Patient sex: M
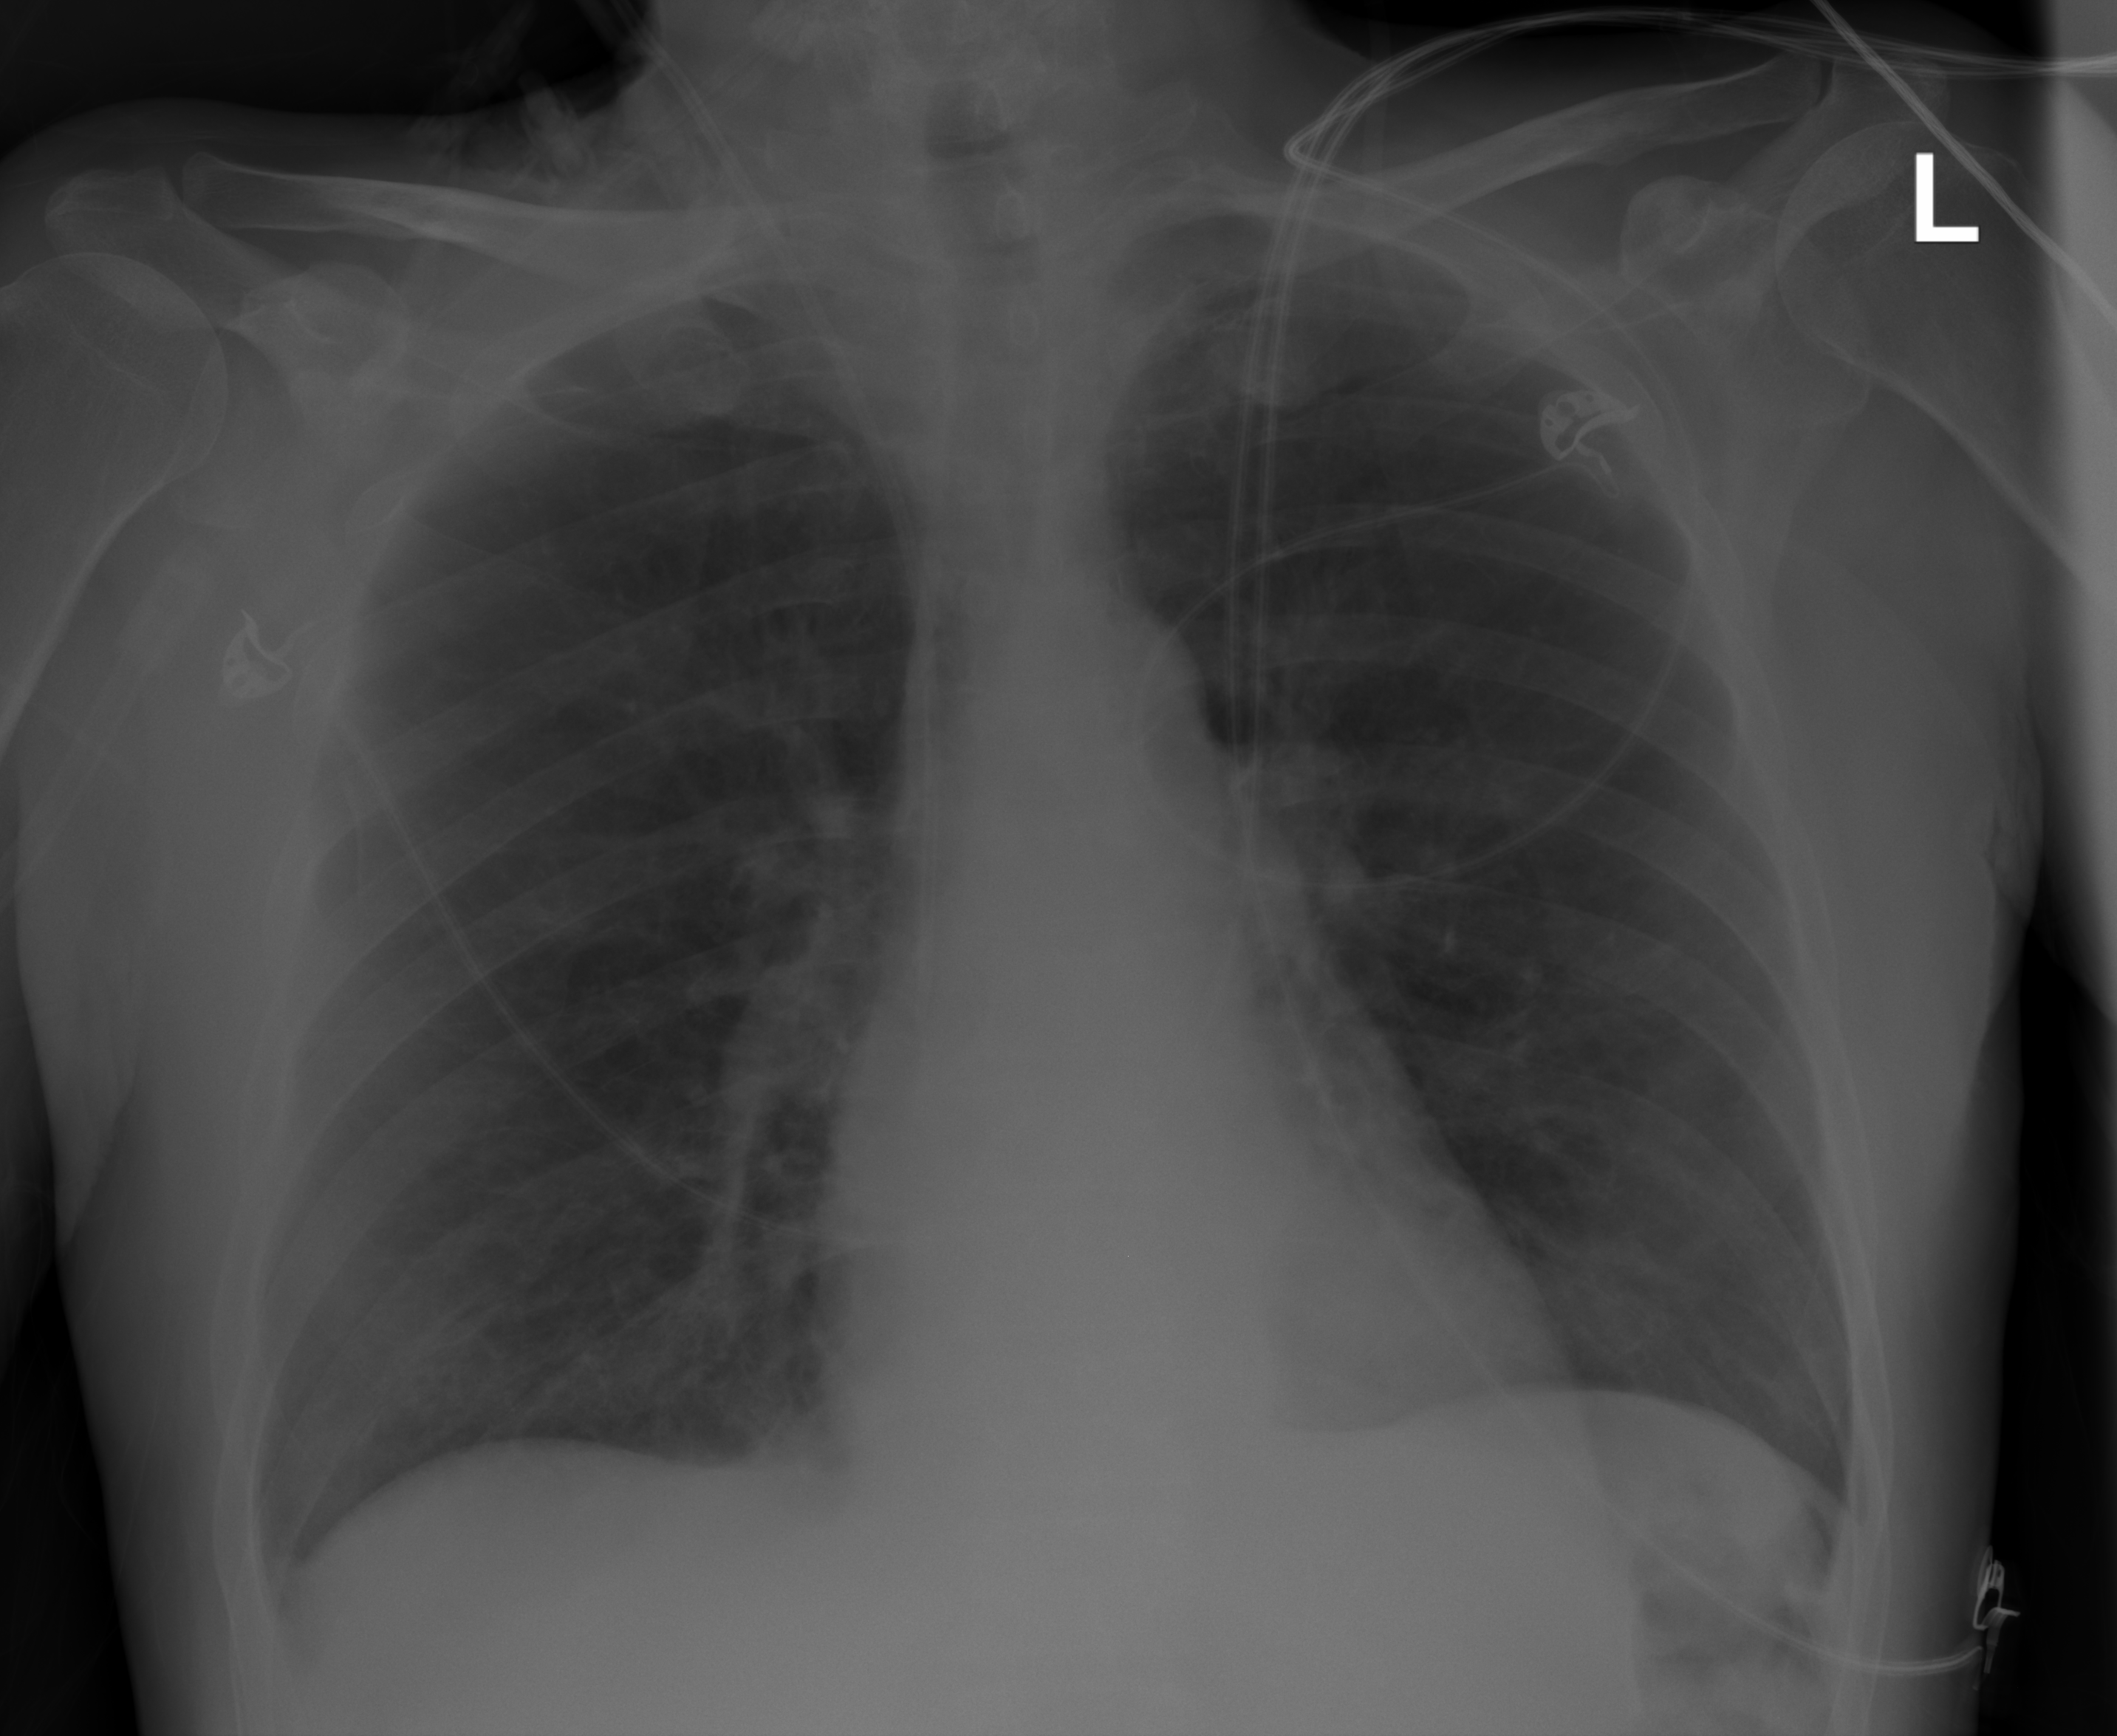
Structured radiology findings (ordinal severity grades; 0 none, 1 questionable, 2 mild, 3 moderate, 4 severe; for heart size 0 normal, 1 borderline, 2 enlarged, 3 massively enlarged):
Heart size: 0
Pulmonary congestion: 0
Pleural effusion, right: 2
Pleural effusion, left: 0
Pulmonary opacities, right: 0
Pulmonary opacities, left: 0
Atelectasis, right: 2
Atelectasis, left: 0